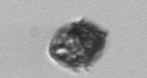
Label: Kryptoperidinium_triquetrum